Question: I need to add/delete rows like gird as show in the below screenshot. My intention is to add "Name" and "Mark" to the grid one by one. By default the grid should show only three items. Once the grid exceeds three rows it should be in scroll. I used "Scroll view" for this but I face below problems while implementing this.
1) How to add the items to the grid onnce I enter "Name" and "Mark" and press the "Add" button?
2) How to control the grid height to show only "three" items by default?
3) How to make scroll after "three items" added to the grid.
Can some one provide me code snippets or any sample projects to startup as below screen-shot.

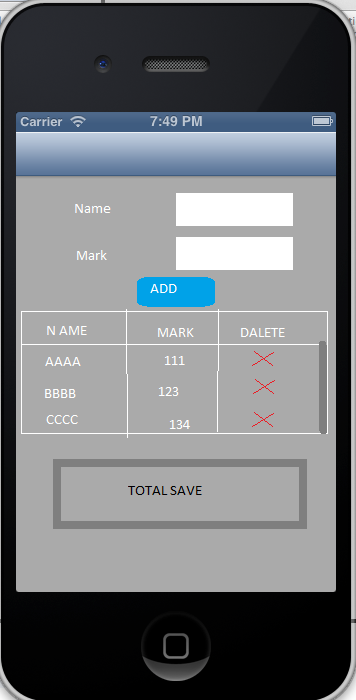
Answer: <URL>
Hope this is what you are looking for. It is not 100% done but it will do the job. I have used UITableview and a subclass of UITableview cell to make the view scrollable. You can find the source code in above link.
Bharath